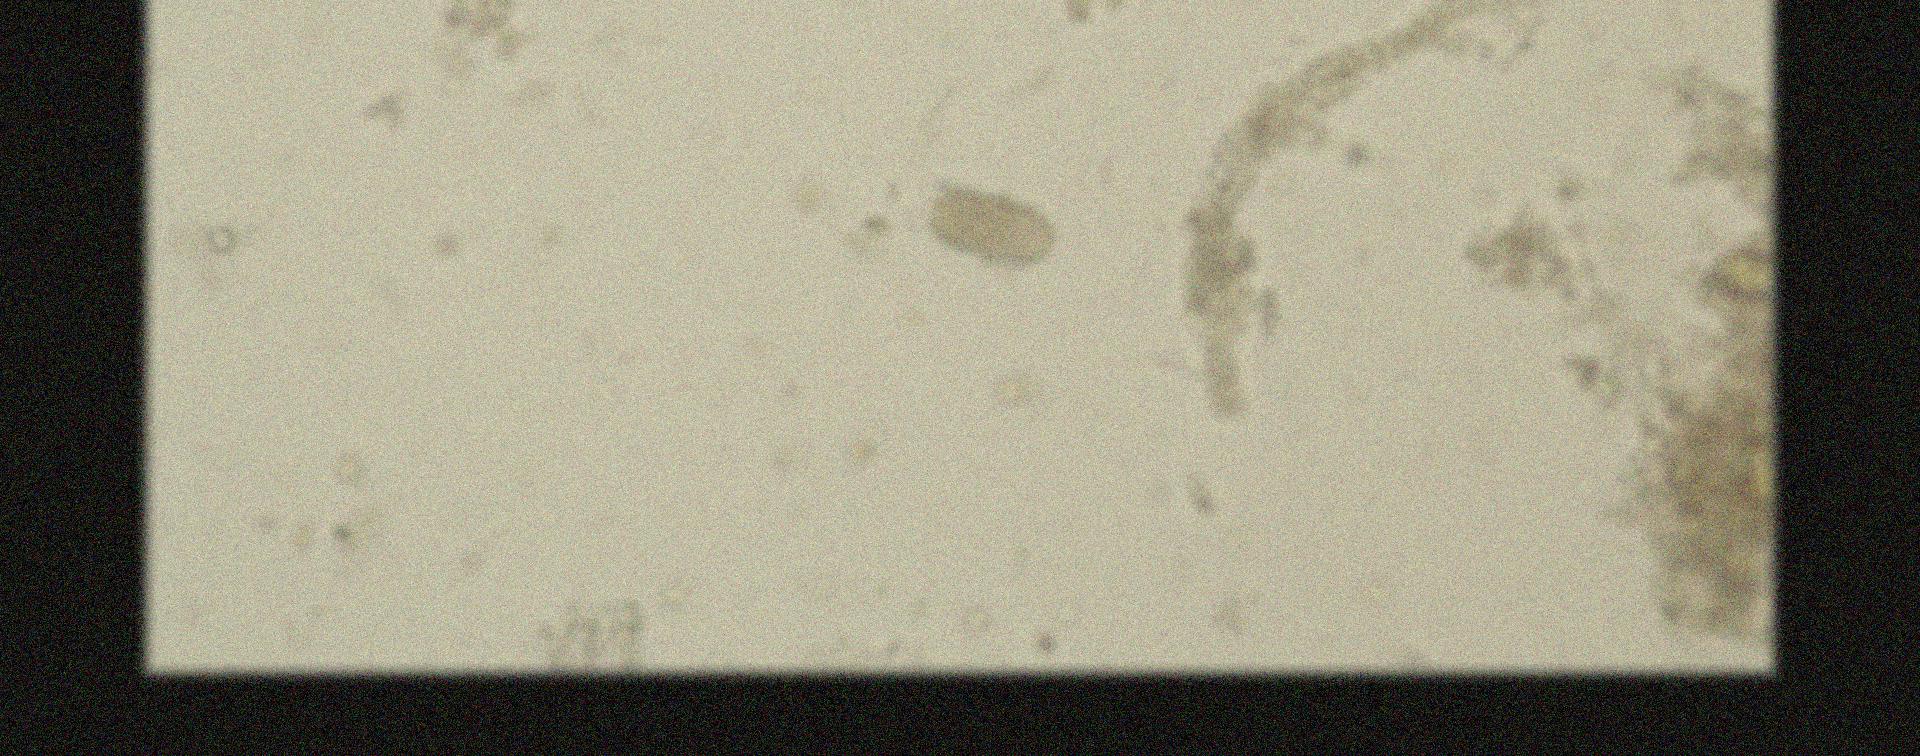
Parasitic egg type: Capillaria philippinensis